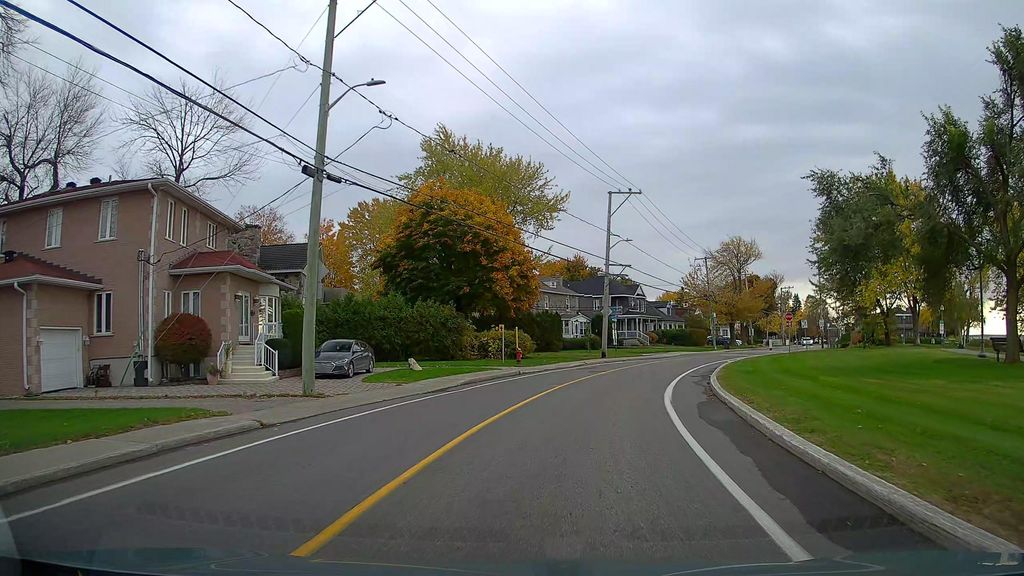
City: montreal